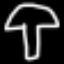
Label: mushroom